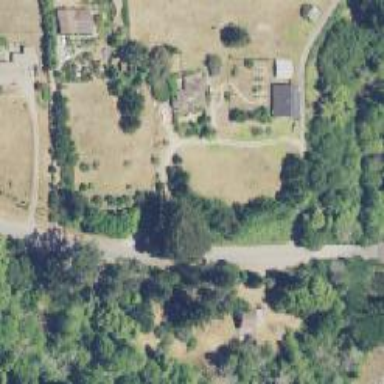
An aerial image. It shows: Driveway.